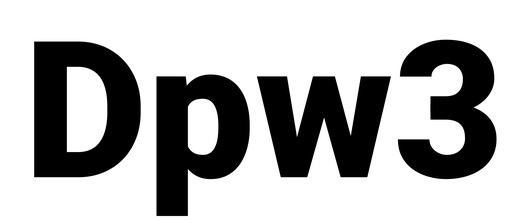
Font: Roboto_Black